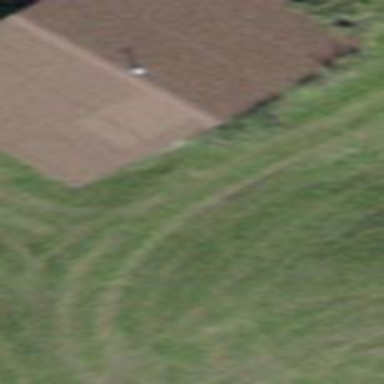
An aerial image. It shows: Farm building.